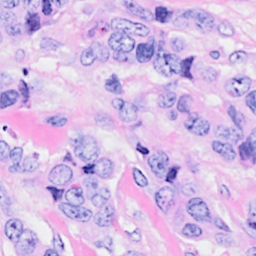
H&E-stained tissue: Breast